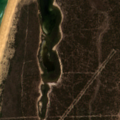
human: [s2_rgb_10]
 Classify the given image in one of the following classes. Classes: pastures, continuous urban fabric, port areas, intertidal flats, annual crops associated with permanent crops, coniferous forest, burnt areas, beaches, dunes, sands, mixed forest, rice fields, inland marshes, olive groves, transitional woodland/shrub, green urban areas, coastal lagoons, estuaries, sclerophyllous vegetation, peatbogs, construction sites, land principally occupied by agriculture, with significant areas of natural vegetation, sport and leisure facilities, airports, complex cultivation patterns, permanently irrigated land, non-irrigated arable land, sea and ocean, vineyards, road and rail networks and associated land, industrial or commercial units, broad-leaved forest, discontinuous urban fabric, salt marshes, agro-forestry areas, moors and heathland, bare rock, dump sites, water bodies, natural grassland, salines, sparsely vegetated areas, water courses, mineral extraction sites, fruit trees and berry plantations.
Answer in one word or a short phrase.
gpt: coniferous forest, moors and heathland, transitional woodland/shrub, beaches, dunes, sands, coastal lagoons, sea and ocean